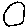
Label: circle